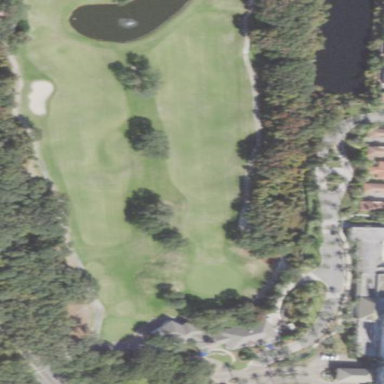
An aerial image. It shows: Golf fairway in the image.